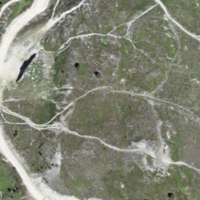
EUNIS habitat code: 31
Species observed at this site:
Arnica montana